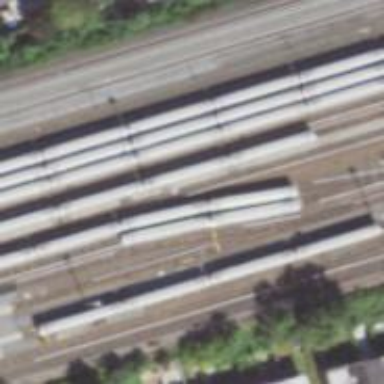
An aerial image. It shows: Electrified railway yard with rails.